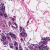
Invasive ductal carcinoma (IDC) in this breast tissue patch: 0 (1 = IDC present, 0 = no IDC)